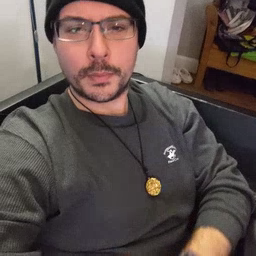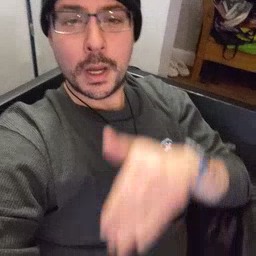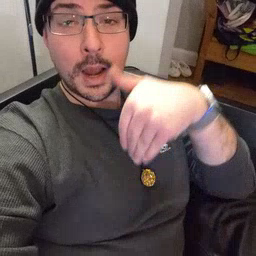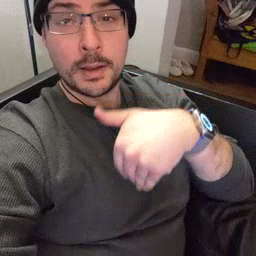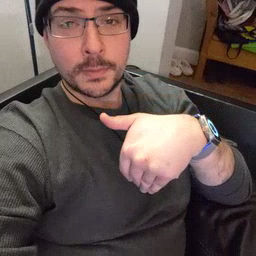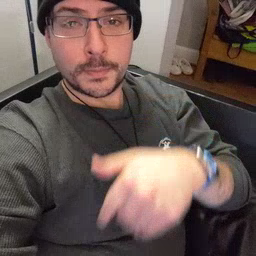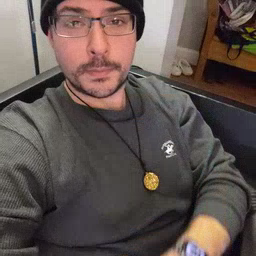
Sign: night